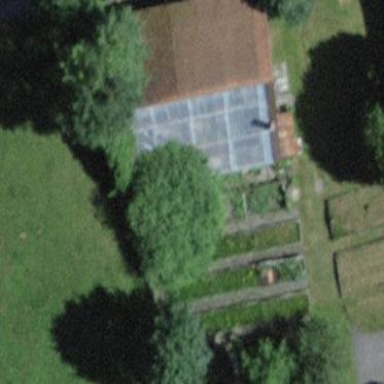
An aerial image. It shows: Greenhouse.